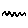
Label: zigzag